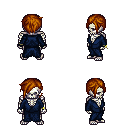
a pixel art fantasy rpg character, male body template, skeleton, blue robe, red pants, brunette pixie cut hairstyle, bracelets, four views (front, back, left, right), 2x2 character sprite sheet, small pixel art, hard edges, no anti-aliasing